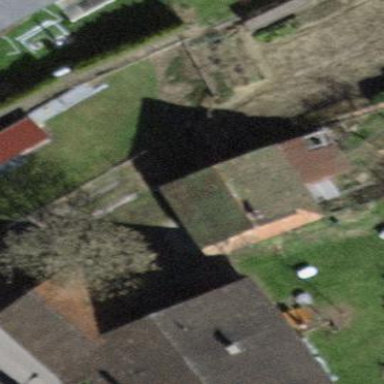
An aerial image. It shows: Garage.